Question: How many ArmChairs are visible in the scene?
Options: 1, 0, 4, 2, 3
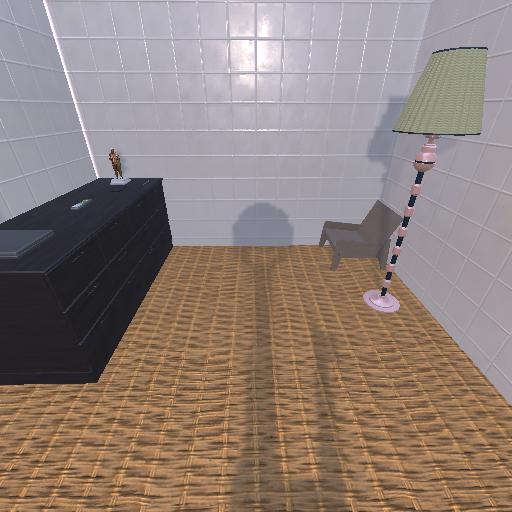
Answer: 1